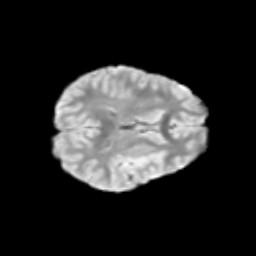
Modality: T2w
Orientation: axial
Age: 11
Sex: female
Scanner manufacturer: siemens
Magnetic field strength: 3 T
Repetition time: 3.8 s
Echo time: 0.07 s